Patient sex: M
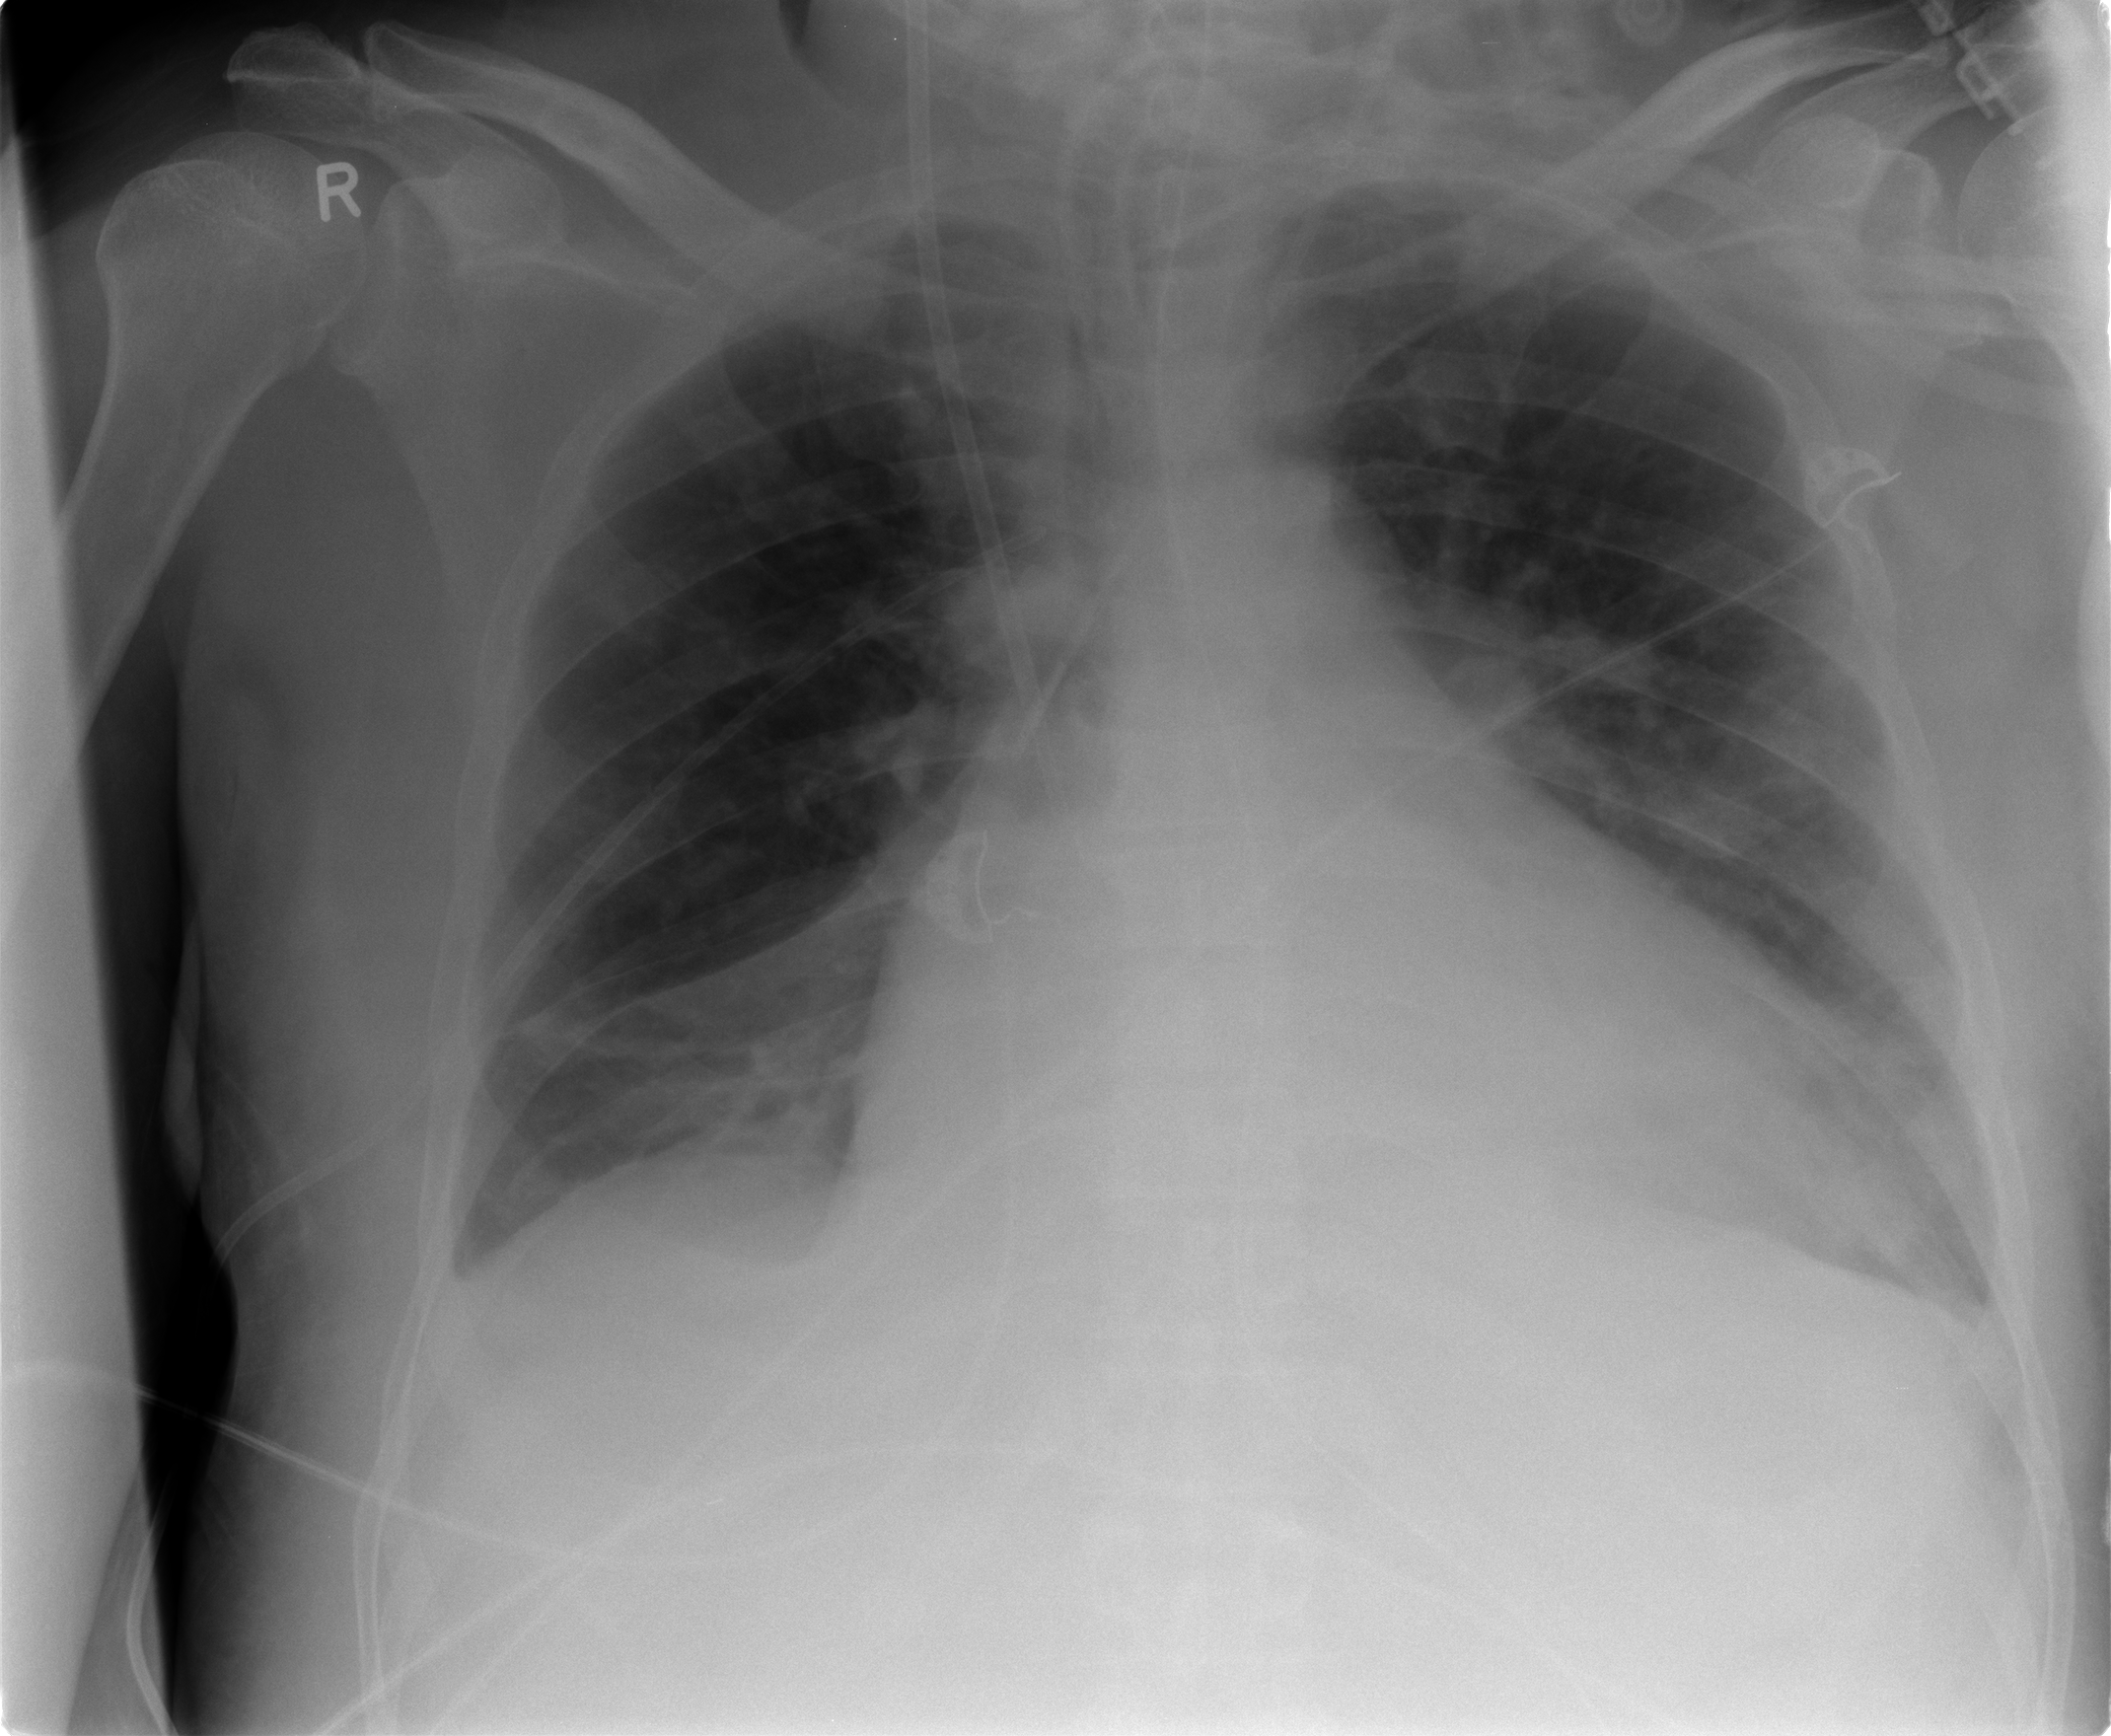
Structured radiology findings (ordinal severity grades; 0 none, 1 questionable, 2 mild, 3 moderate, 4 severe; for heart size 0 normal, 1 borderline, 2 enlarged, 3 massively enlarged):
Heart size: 2
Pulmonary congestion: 2
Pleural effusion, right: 2
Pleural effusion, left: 0
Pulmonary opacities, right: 0
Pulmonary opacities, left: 2
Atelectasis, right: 2
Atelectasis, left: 2